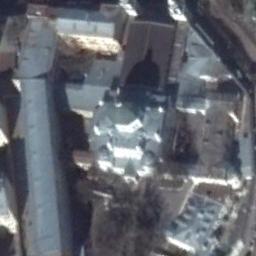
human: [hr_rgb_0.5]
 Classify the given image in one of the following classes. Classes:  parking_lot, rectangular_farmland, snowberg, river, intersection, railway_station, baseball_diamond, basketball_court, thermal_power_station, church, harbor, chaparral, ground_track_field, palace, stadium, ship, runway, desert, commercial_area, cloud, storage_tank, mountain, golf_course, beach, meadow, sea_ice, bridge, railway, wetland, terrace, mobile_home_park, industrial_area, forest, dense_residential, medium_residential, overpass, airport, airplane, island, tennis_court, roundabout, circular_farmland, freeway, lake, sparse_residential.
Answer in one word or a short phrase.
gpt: church